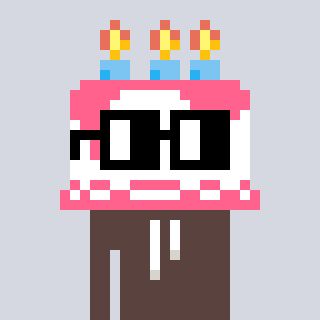
a pixel art character with square black glasses, a cake-shaped head and a darkbrown-colored body on a cool background